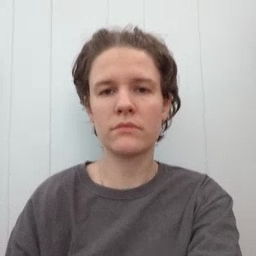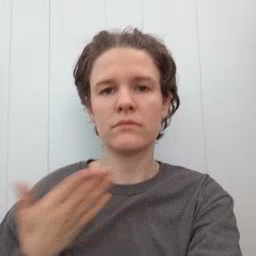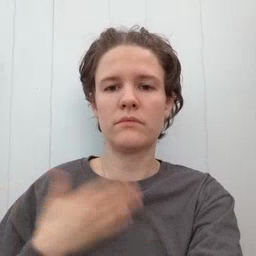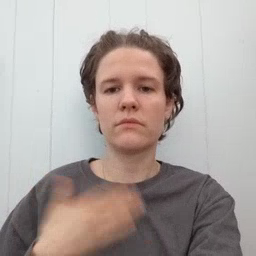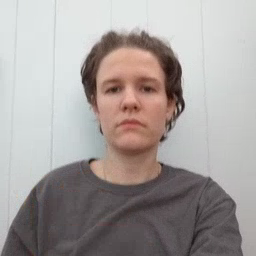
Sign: happy